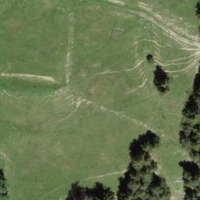
EUNIS habitat code: 23
Species observed at this site:
Tettigonia viridissima
Pseudochorthippus parallelus
Euthystira brachyptera
Stauroderus scalaris
Lasiommata maera
Arcyptera fusca
Chorthippus biguttulus
Roeseliana roeselii